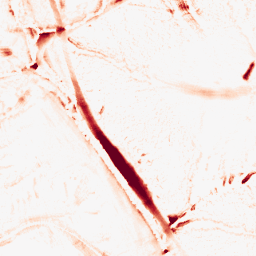
Category: morphological
Decomposition family: morphological_diamond
Decomposition parameters: operation: opening
radius: 10
Upsampling method: cubic_mitchell
Upsampling parameters: scale: 4
Upsampling scale: 4